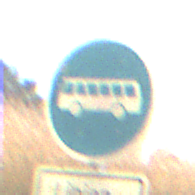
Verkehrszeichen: Busssonderstreifen
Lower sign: BesondereFahrzeugeUndTransportgueter2
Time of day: MorningAfternoon
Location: Outdoor (Nature)
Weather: PartlyCloudy
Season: NotSpecified
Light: Natural